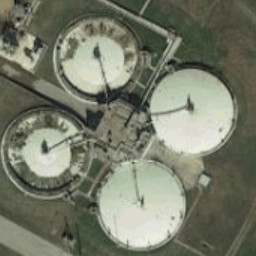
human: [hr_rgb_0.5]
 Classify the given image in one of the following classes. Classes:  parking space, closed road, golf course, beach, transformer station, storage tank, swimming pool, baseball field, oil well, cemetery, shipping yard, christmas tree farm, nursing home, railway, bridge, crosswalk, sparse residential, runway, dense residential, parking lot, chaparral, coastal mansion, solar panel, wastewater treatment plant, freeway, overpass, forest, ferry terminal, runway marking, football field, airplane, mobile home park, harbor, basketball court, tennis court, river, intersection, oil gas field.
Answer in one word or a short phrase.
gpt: storage tank